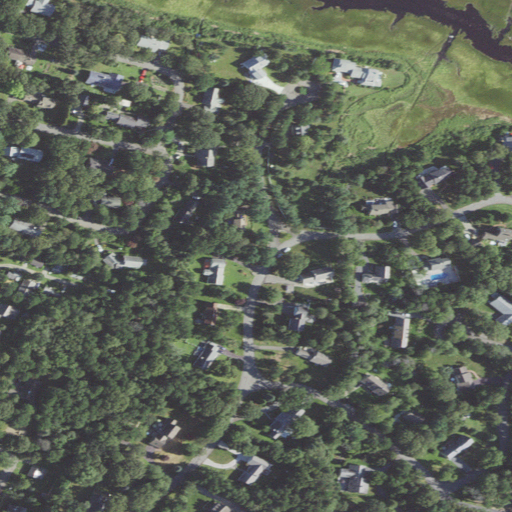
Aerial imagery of cape in Massachusetts named Plowed Neck containing low intensity development, medium intensity development, open development, herbaceous wetlands, and evergreen forest